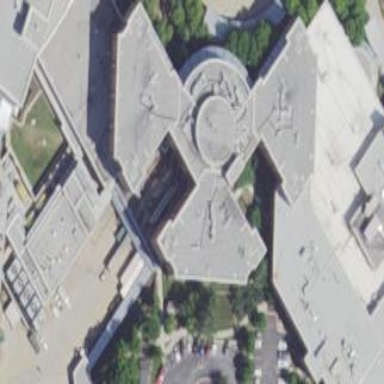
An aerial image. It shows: Hospital building.